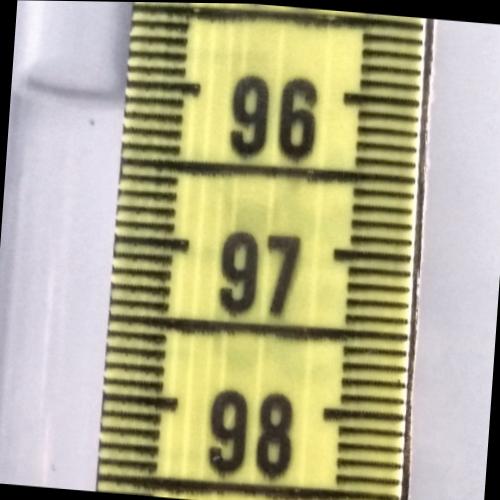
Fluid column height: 96.1 cm